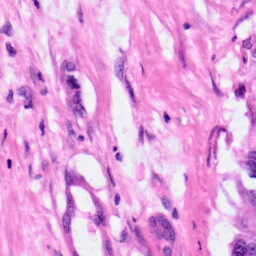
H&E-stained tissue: Pancreatic